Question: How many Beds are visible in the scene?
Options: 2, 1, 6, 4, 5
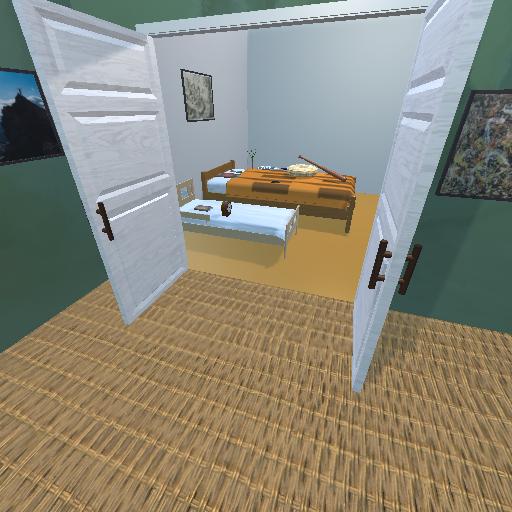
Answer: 2